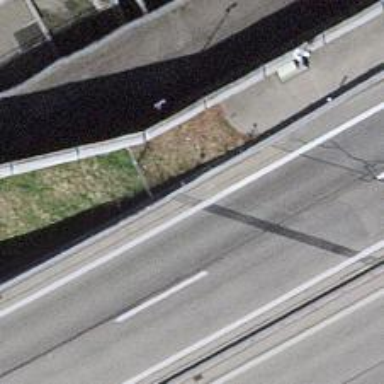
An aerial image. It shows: Bridge with guard rails.